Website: home-depot
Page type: payment
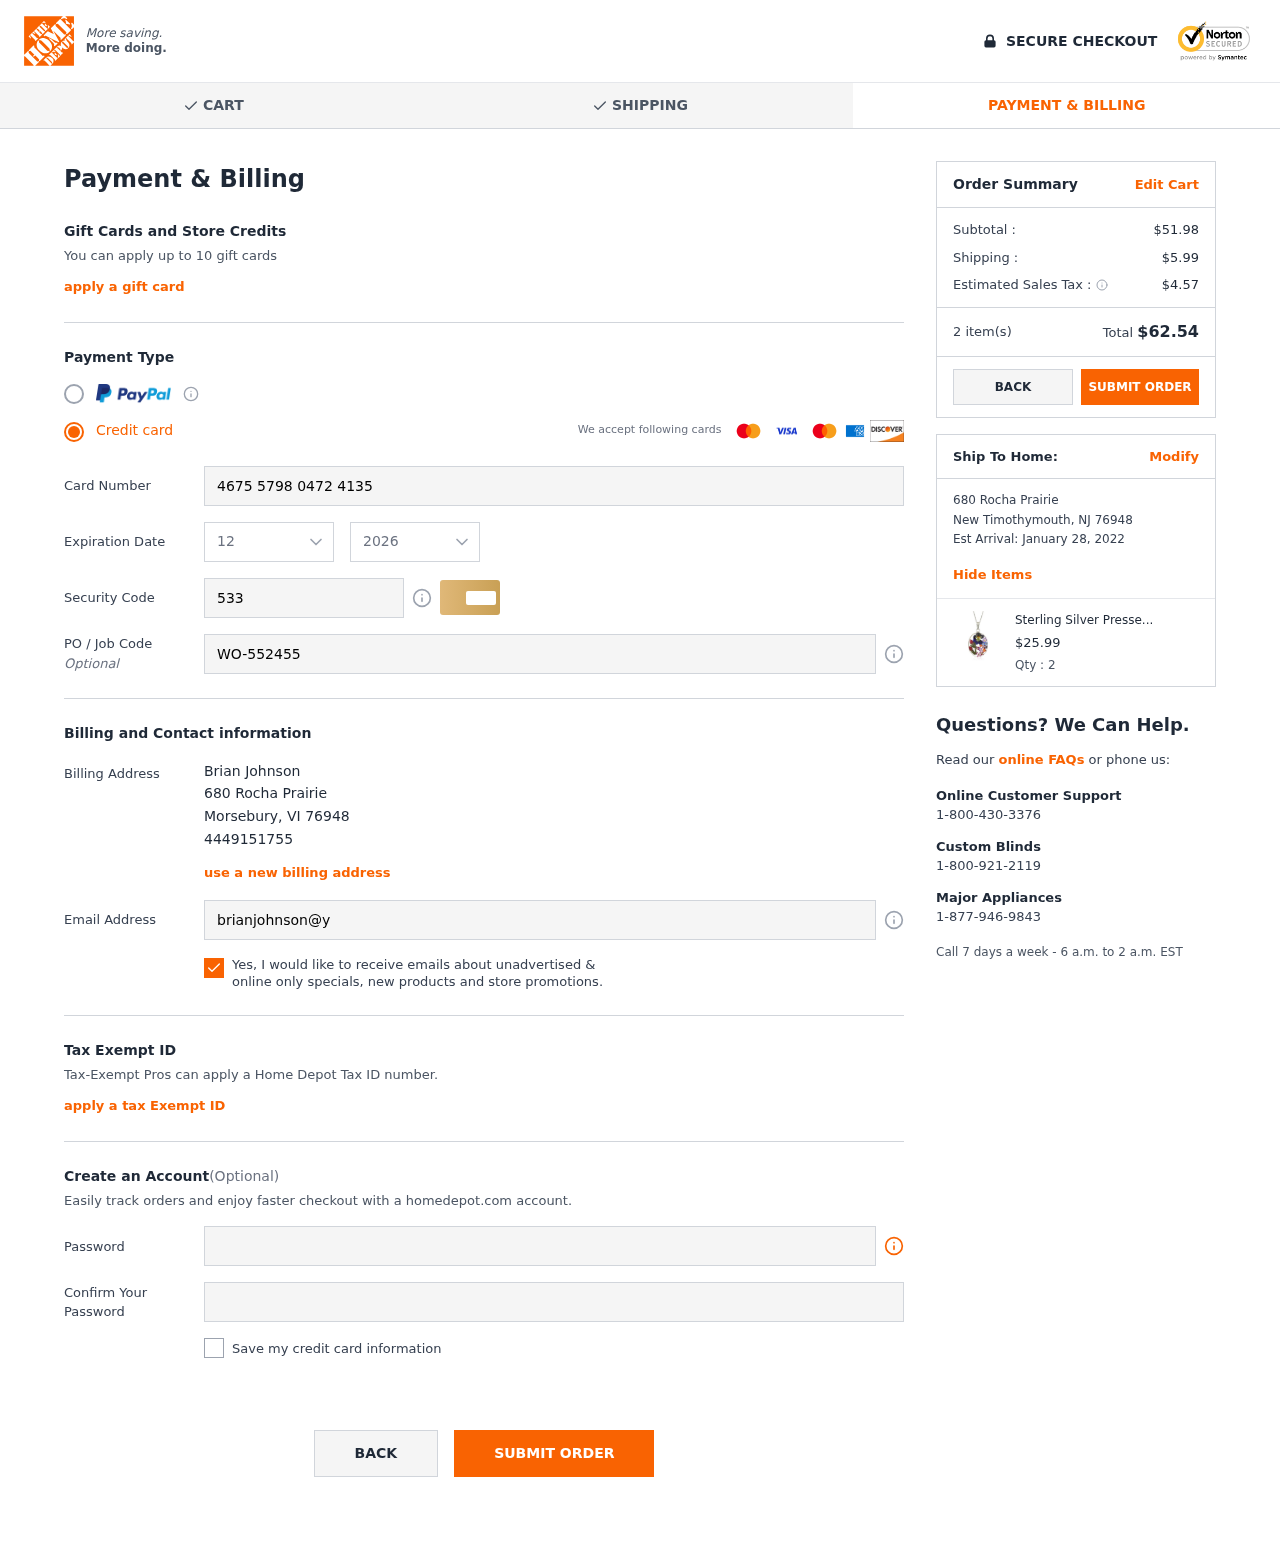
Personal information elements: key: PII_CARD_CVV
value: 533
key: PII_CARD_EXPIRY_MONTH
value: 12
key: PII_CARD_EXPIRY_YEAR
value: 26
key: PII_CARD_NUMBER
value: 4675 5798 0472 4135
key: PII_CITY
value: Morsebury
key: PII_CITY2
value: New Timothymouth
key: PII_EMAIL
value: brianjohnson@yahoo.com
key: PII_FULLNAME
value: Brian Johnson
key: PII_JOB_CODE
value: WO-552455
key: PII_PHONE
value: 4449151755
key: PII_POSTCODE
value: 76948
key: PII_POSTCODE2
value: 76948
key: PII_STATE_ABBR
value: VI
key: PII_STATE_ABBR2
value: NJ
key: PII_STREET
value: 680 Rocha Prairie
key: PII_STREET2
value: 680 Rocha Prairie
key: PII_POSTCODE_FULL
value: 76948
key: PII_POSTCODE_NUMERIC
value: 76948
Product elements: key: PRODUCT1_NAME
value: Sterling Silver Pressed Flower Oval Pendant Necklace, 18"
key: PRODUCT1_PRICE
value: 25.99
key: PRODUCT1_QUANTITY
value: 2
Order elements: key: ORDER_SUBTOTAL
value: $51.98
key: ORDER_SHIPPING_COST
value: $5.99
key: ORDER_TAX
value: $4.57
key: ORDER_NUM_ITEMS
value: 2 item(s)
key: ORDER_TOTAL
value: $62.54
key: ORDER_DELIVERY_DATE
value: January 28, 2022